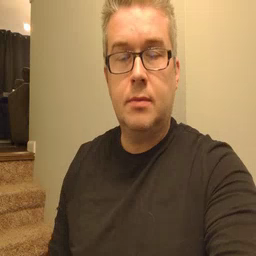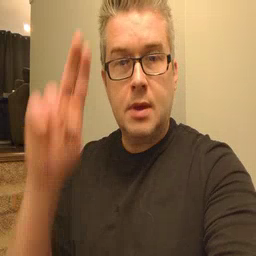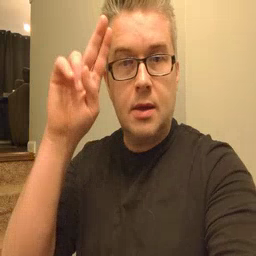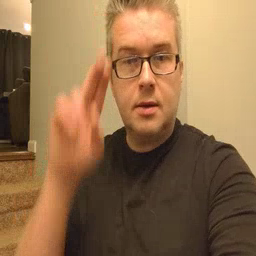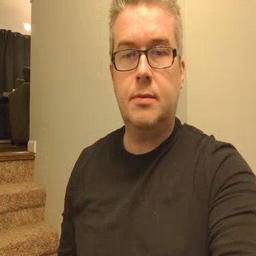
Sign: uncle